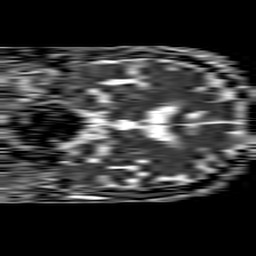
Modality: ADC
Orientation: coronal
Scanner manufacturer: philips
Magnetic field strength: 1.5 T
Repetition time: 4.6 s
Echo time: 0.08631 s